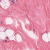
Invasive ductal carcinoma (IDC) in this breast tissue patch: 0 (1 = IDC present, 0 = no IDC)